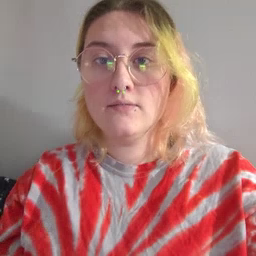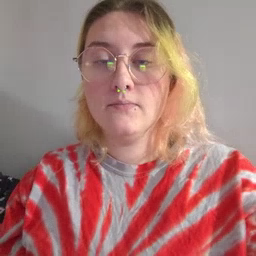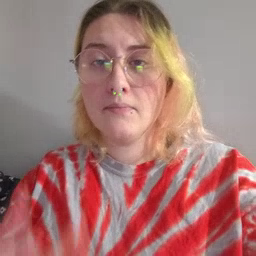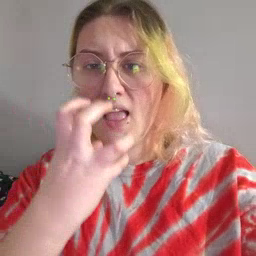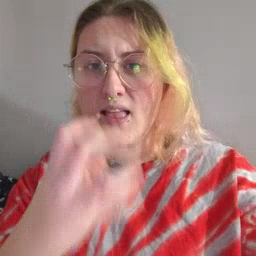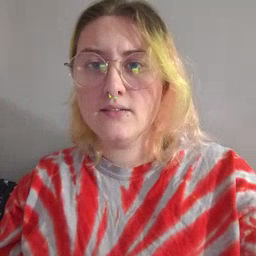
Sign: mad